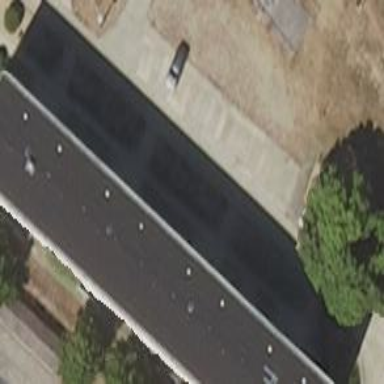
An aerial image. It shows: Parking area with paving stones.